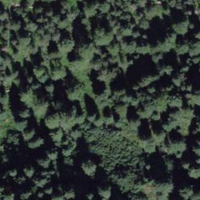
EUNIS habitat code: 43
Species observed at this site:
Arnica montana